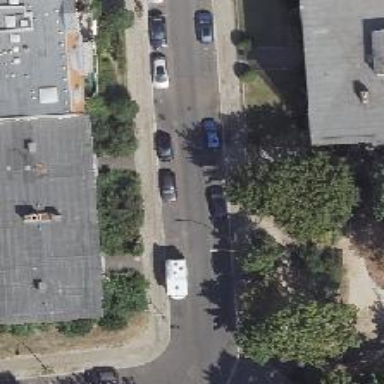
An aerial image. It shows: Residential road with asphalt surface. There are separate sidewalks and parallel parking lanes on both sides of the road.